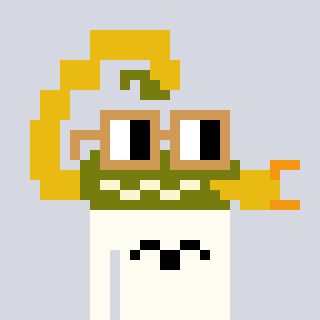
a pixel art character with square brown glasses, a scorpion-shaped head and a grayscale-colored body on a cool background